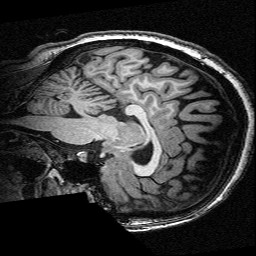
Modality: T1w
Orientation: sagittal
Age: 26
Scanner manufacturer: siemens
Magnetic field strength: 3 T
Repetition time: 2.3 s
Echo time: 0.00336 s